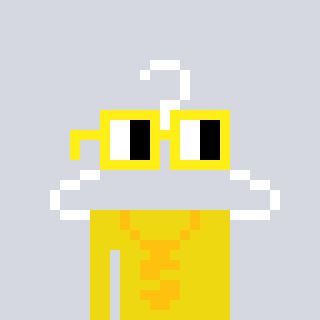
a pixel art character with square yellow glasses, a hanger-shaped head and a yellow-colored body on a cool background